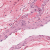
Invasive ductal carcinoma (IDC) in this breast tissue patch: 0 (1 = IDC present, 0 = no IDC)